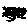
Label: tree